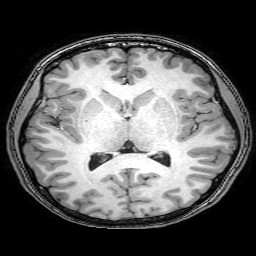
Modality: T1w
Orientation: coronal
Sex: female
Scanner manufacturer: philips
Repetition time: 0.008168 s
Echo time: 0.00374 s